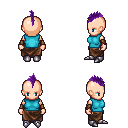
a pixel art fantasy rpg character, female body template, human, light skin, teal sleeveless shirt, robe skirt, purple mohawk hairstyle, leather bracers, metal boots, four views (front, back, left, right), 2x2 character sprite sheet, small pixel art, hard edges, no anti-aliasing